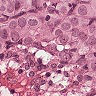
Metastatic tissue present: yes